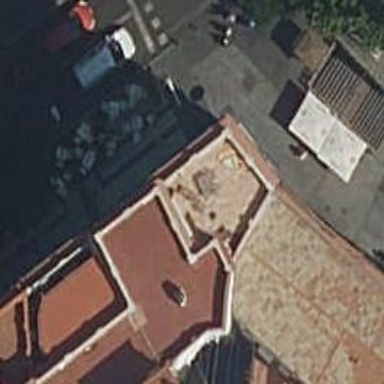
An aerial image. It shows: Restaurant.